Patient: sex M, age 55
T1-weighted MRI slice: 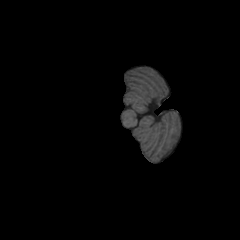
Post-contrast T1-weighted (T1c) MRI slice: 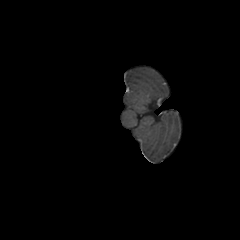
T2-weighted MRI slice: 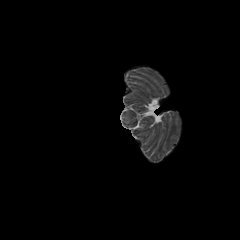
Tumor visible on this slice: no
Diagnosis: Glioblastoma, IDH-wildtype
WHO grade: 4